Interaction volume radius: 5 \u00c5
Interaction volume height: 30 \u00c5
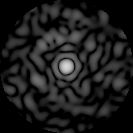
Disorder parameter: 0.8525